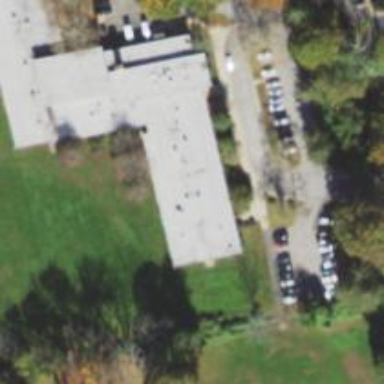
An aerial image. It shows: Commercial building.